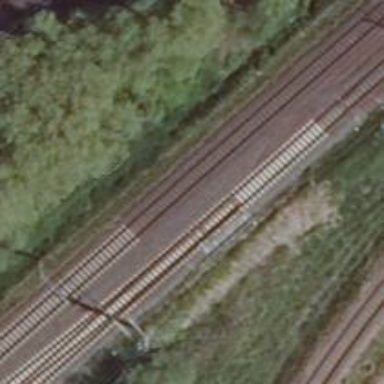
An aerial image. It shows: Railway switch with the turnout on the right side.